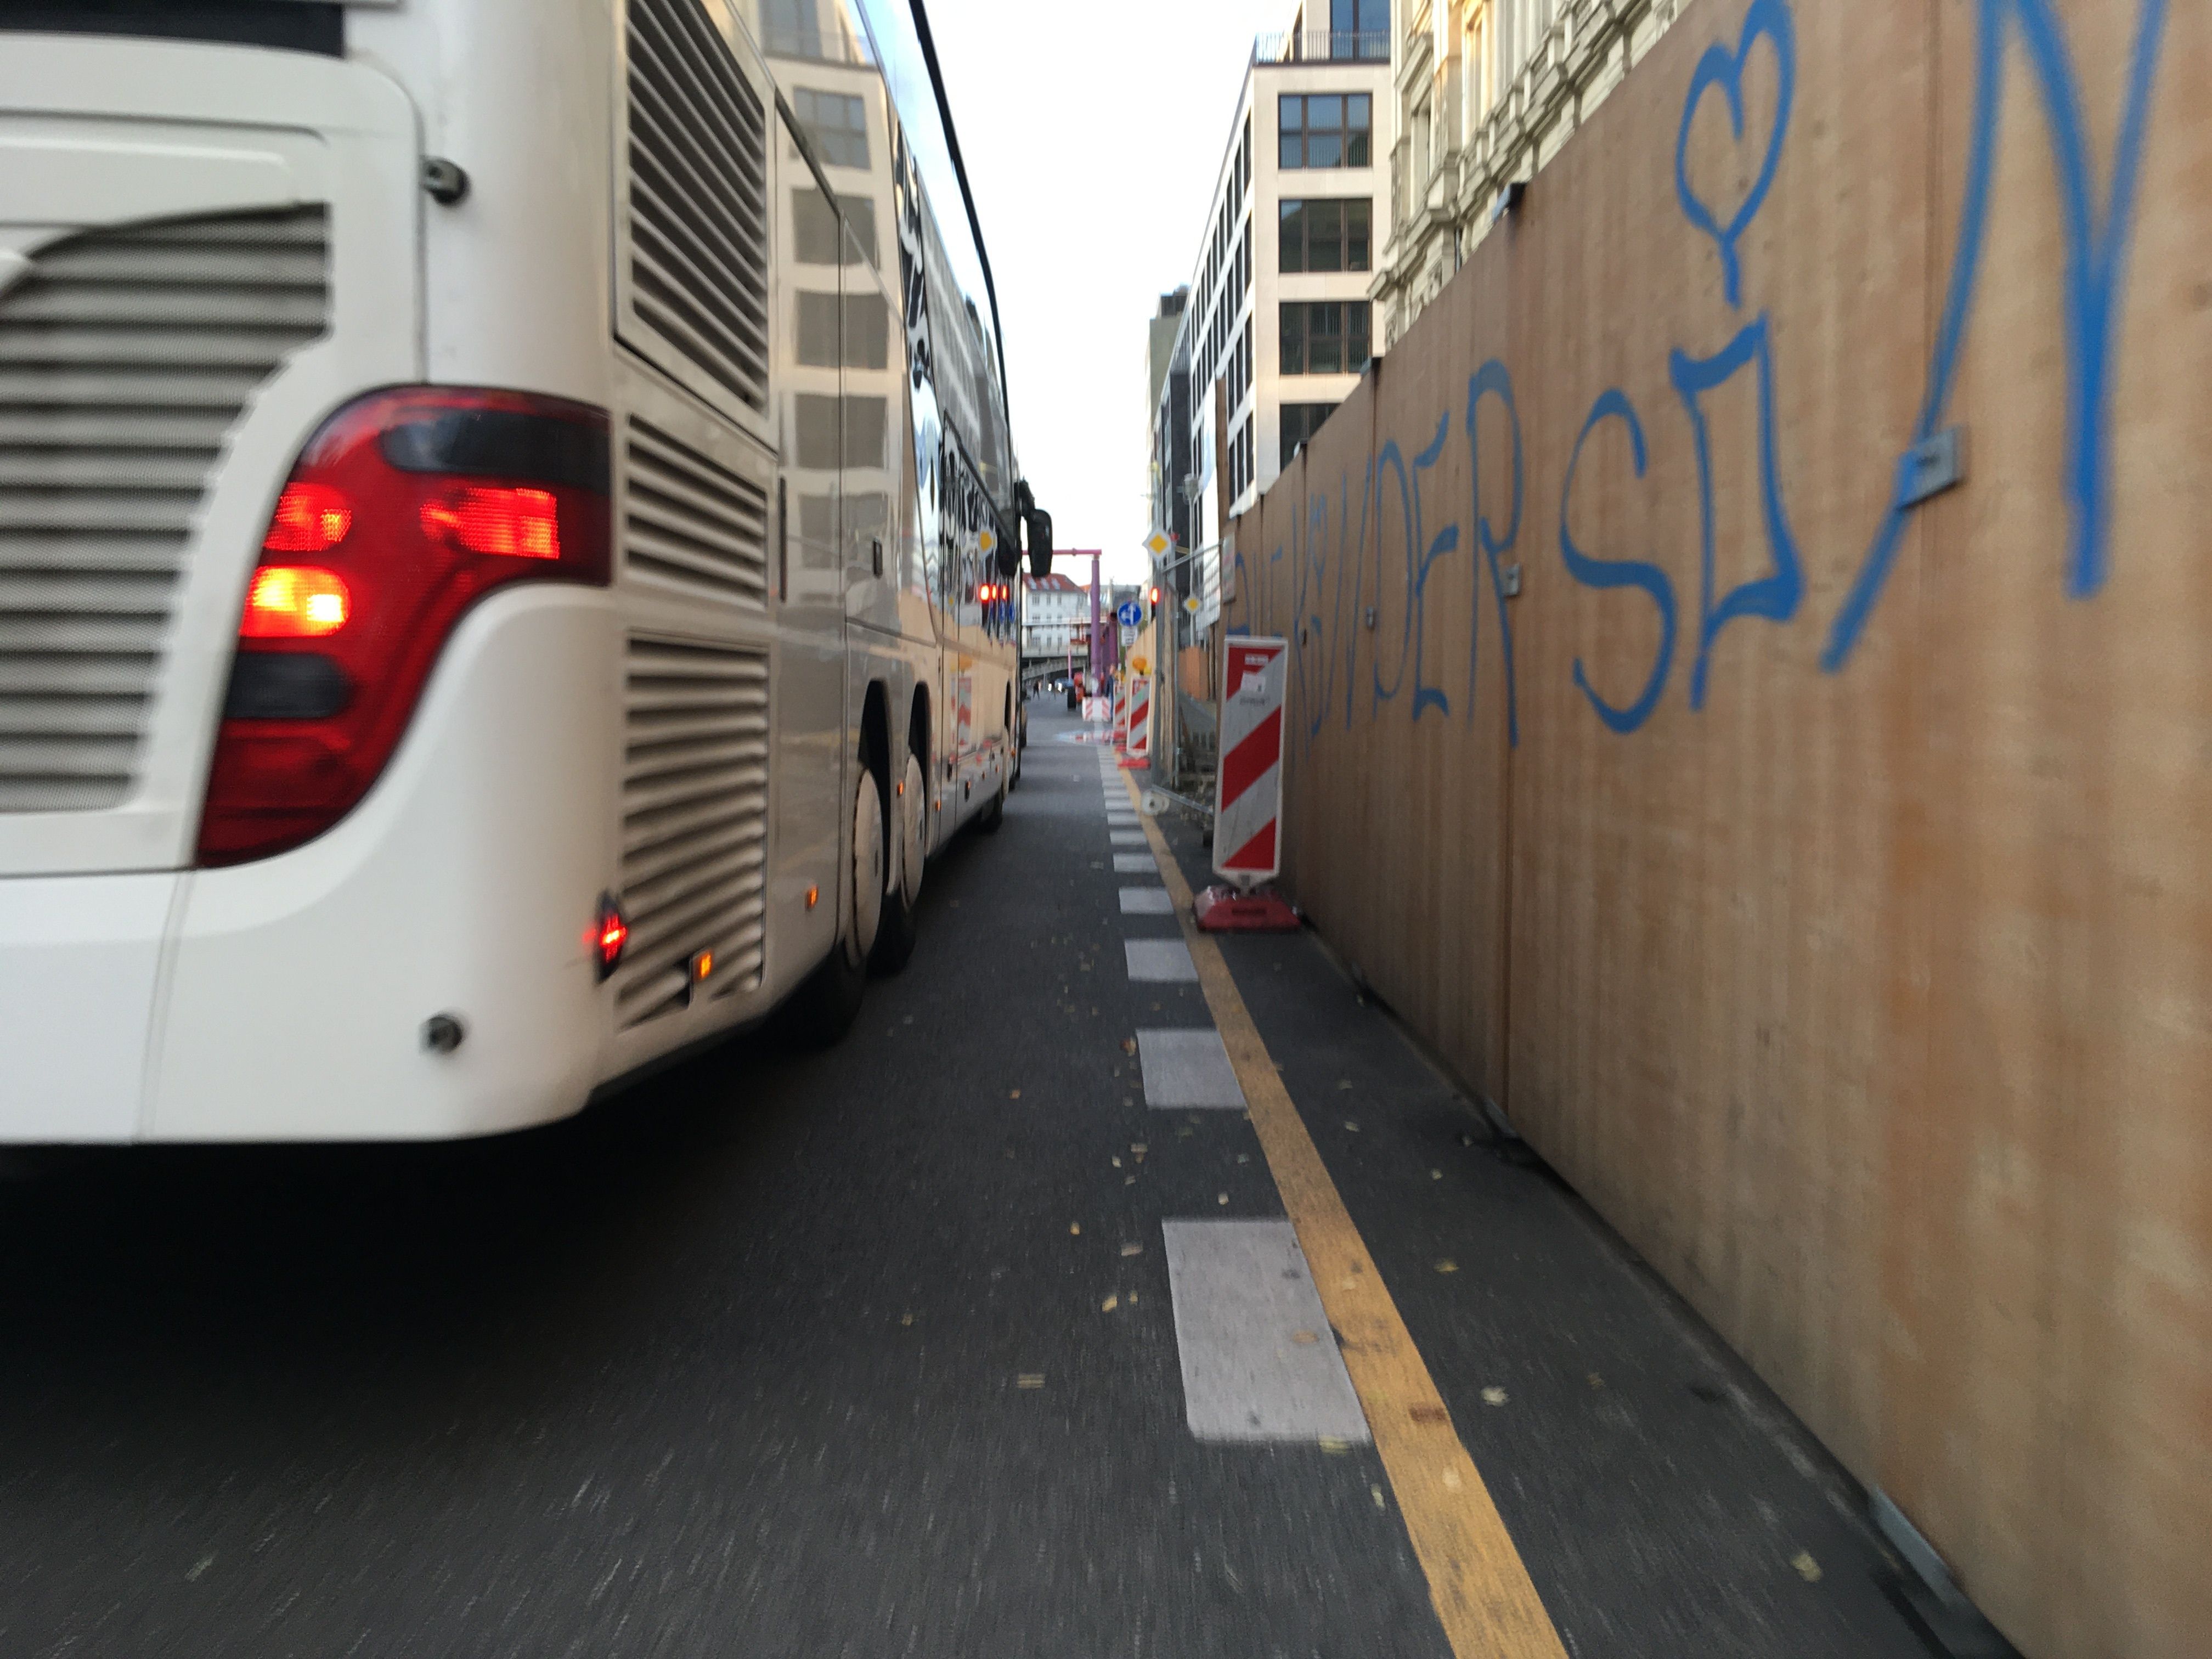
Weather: clear
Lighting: day
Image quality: slightly poor
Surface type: walking surface
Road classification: residential
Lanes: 2
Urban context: urban centre
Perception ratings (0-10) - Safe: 3.45, Lively: 3.88, Beautiful: 4.51, Boring: 3.93, Depressing: 7.53, Wealthy: 4.34